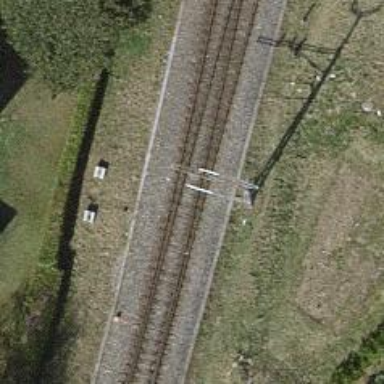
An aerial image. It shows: Railway switch.